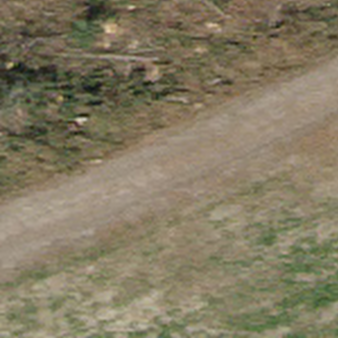
Label: other